Aerial crown-view tile of a tropical tree (Barro Colorado Island, Panama), acquired 20250512:
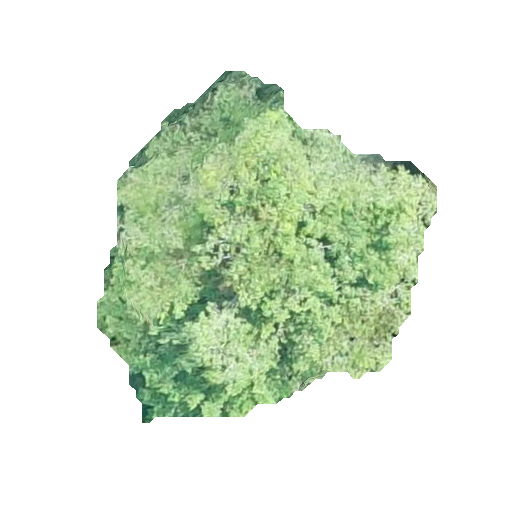
Species: Tabernaemontana arborea
GBIF accepted scientific name: Tabernaemontana arborea
Crown area: 118.993 m²